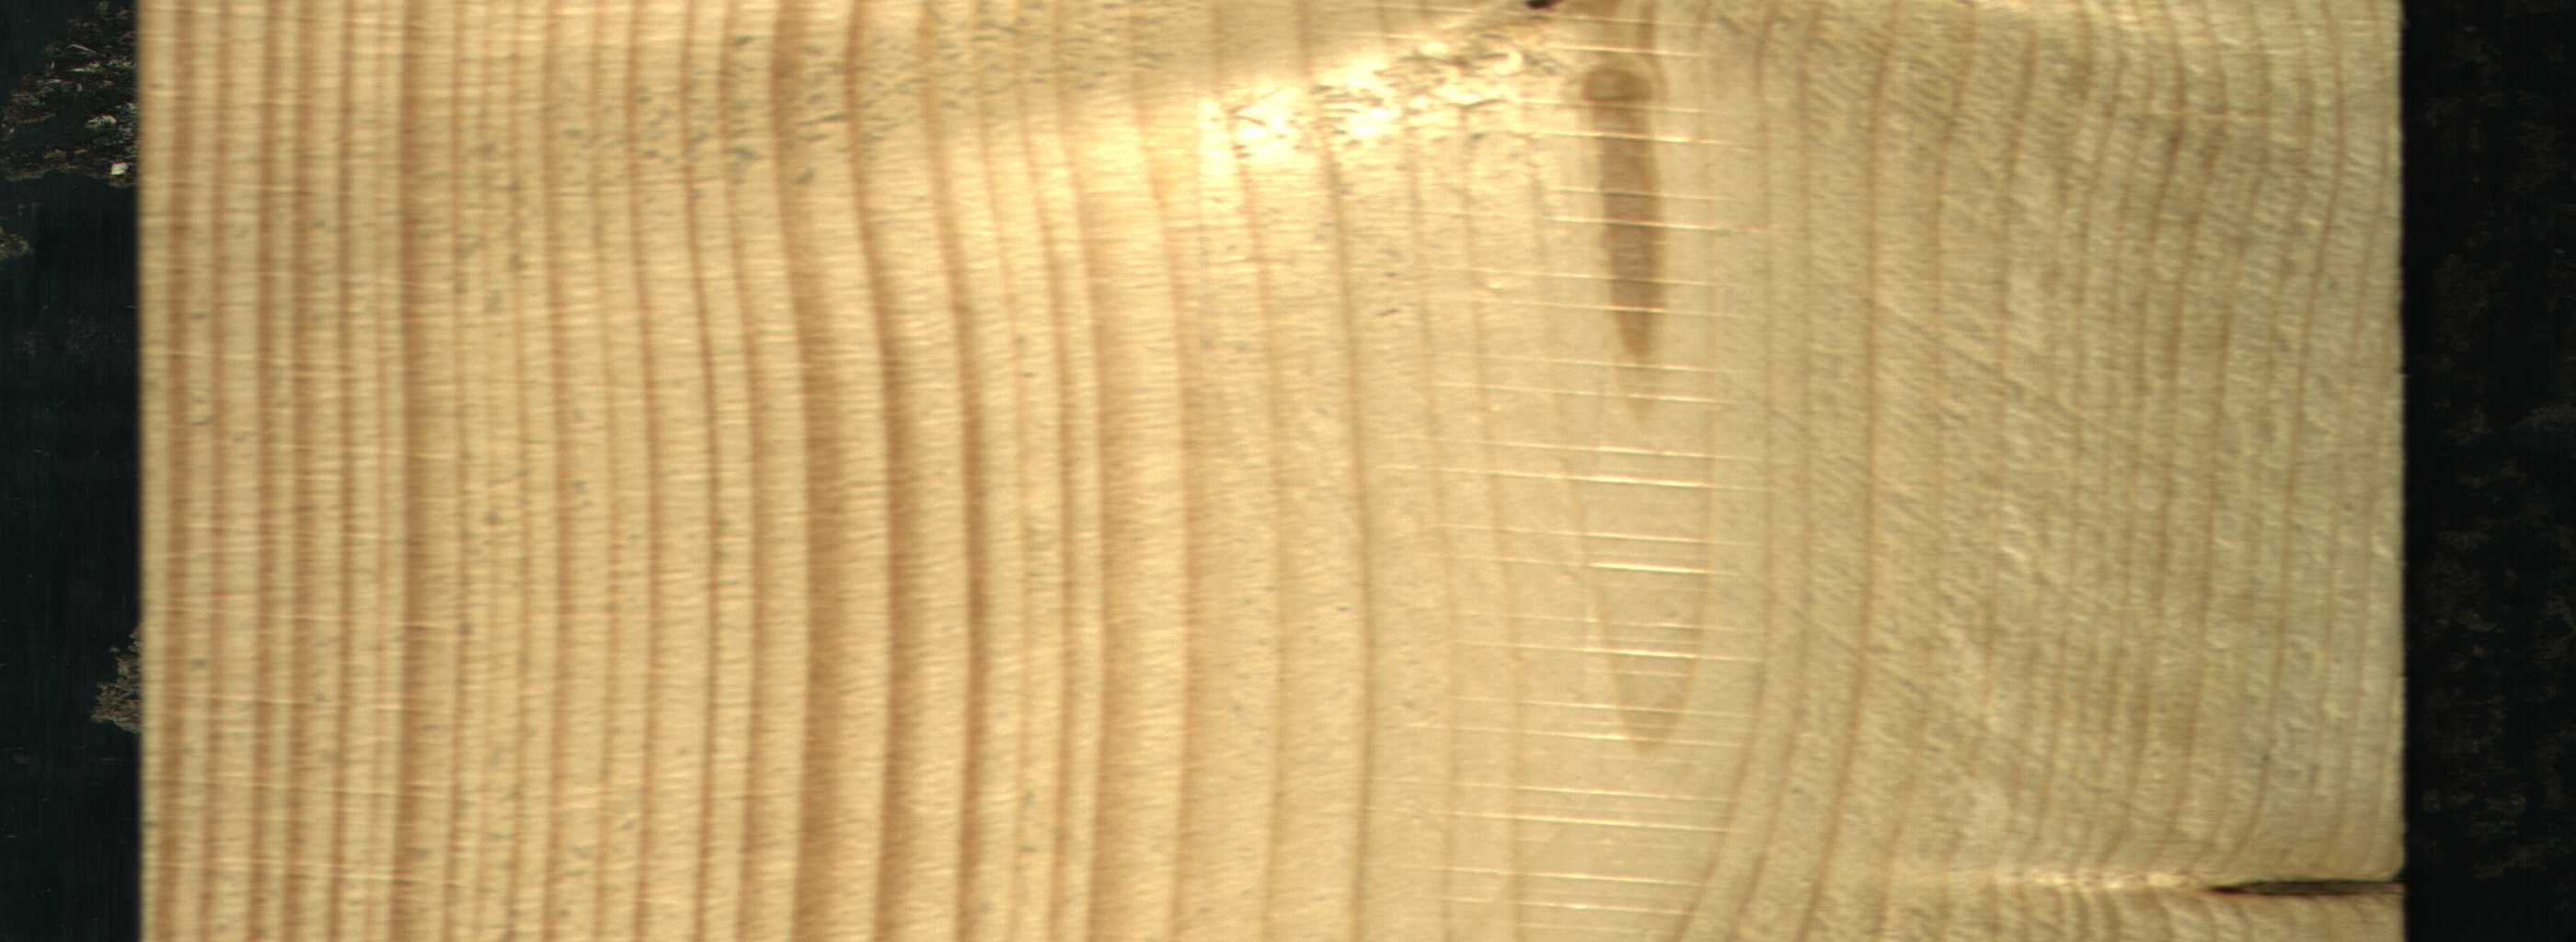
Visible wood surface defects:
Marrow
Quartzity
Dead_Knot
Live_Knot